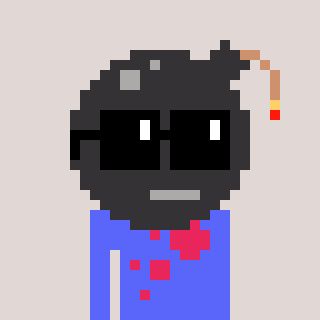
a pixel art character with square black sunglasses, a bomb-shaped head and a purple-colored body on a warm background